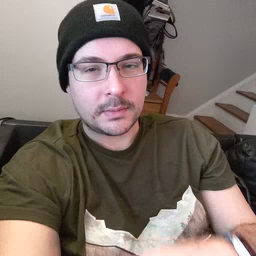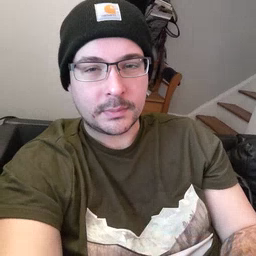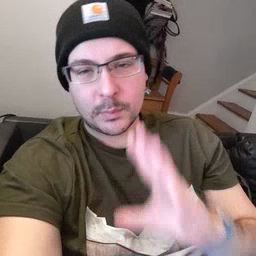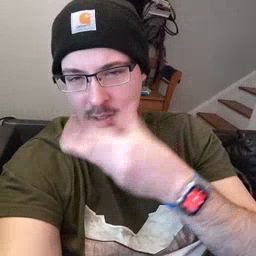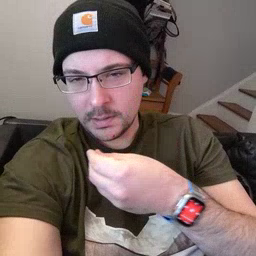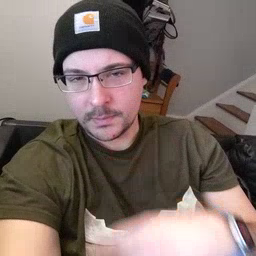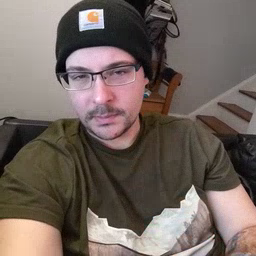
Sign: pretty